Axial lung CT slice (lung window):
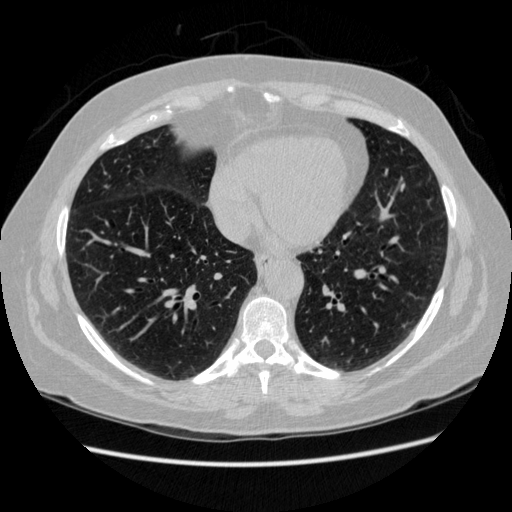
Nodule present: no